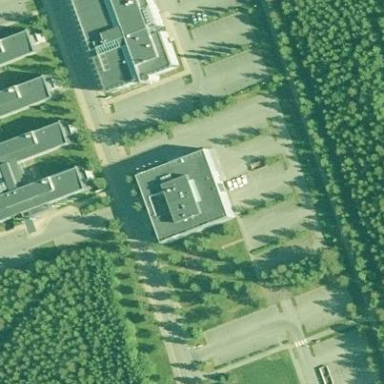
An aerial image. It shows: Office building.